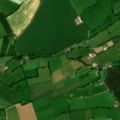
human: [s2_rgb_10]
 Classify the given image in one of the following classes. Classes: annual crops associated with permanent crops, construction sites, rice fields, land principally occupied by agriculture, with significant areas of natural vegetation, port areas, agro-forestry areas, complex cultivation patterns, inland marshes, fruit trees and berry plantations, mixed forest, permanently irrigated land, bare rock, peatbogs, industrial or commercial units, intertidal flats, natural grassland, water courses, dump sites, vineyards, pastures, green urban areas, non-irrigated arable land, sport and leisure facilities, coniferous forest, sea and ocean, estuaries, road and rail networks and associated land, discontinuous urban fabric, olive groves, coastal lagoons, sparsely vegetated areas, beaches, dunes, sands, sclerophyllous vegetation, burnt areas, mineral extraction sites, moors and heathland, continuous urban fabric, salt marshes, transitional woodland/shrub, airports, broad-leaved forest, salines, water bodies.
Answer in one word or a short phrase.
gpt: non-irrigated arable land, pastures, land principally occupied by agriculture, with significant areas of natural vegetation